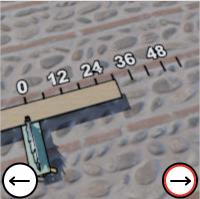
Task: length
Answer: 30
First scale value: 12.0